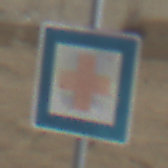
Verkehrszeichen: ErsteHilfe
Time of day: Midday
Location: Roofed (Beach)
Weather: Overcast
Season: NotSpecified
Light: Natural